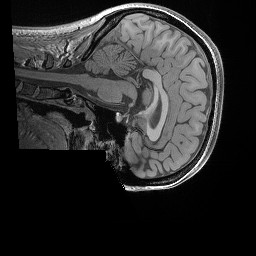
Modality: T1w
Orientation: sagittal
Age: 23
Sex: female
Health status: healthy
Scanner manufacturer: siemens
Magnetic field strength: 3 T
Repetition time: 0.02 s
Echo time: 0.00492 s